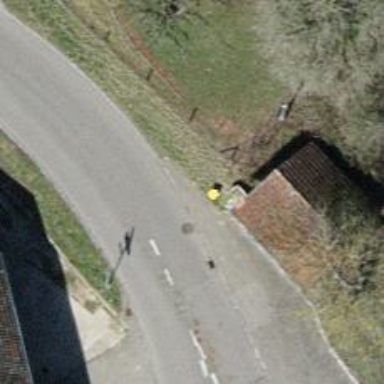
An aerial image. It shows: Post box is visible.